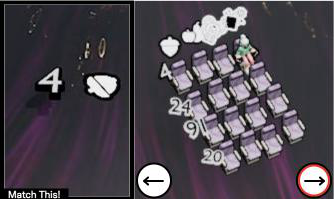
Task: seats
Answer: no